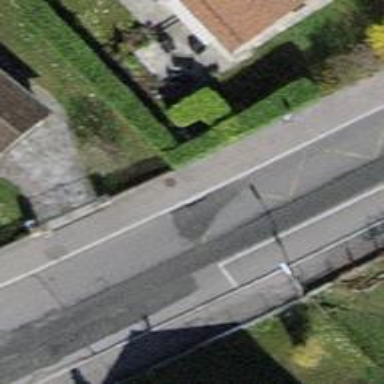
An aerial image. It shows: Bus stop with platform for public transport.